Question: I commit a project on github using <URL> :
> Right click your project, select Team -> Share Project -> Git. Select
the proposed line and press "Create repository". Press finish.Right-mouse click on your project and select "Team" -> "Push". A
dialog pops up. Maintain the following data. Adjust the hightlighted
line so that you are using your user and your project name.
But when I view my project on github this is my project structure :
myproject -> myproject -> src
When it should be :
myproject -> src
So an extra level with the project name is being created on github. Am I commiting the project correctly ?
When I try to share the project with "Use or create repository in parent folder of project" enabled the project path is "c:\homedir\git\egit-test1\egit-test1" Should it not be "c:\homedir\git\egit-test1" ?
Screenshot attached :

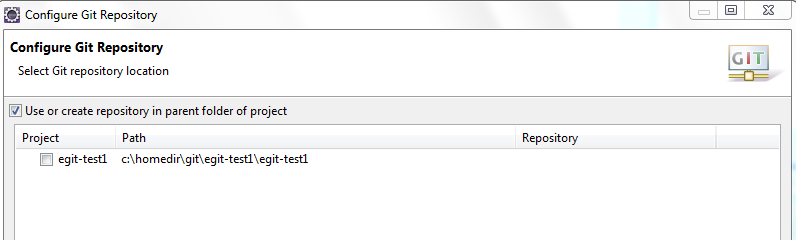
Answer: If you don't want the additional directory level in your git repository, you need to enable the "Use or create repository in parent folder of project" option at the very top of the "Configure Git Repository" dialog (Team -> Share Project... -> Git).
However, this will create the repository directly in your workspace and not in the default repository folder, which is not recommended. But you can move the project to the right place and re-import it into your workspace in a second step.

Another option would be to create the repository on github first. Afterwards you can clone the github repository and move your code into it.